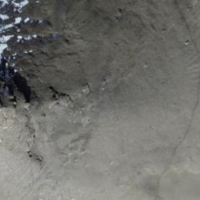
EUNIS habitat code: 48
Species observed at this site:
Geum reptans